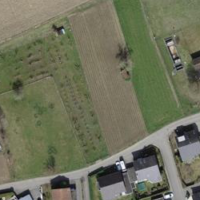
EUNIS habitat code: 25
Species observed at this site:
Allium ursinum
Euonymus europaeus
Lamium galeobdolon